Question: The problem I have is that on the animation of the 'cookies warning div' i'm trying to just animate the height to do something like this:
<URL>
If you open my website, you can see the animation goes from 'height 0' to 'height 75px' , why is it doing that?
I'm just animating the height not the left to right, or width property.

This is the CSS:
'''
#cookiesWarning {
background: #fff;
-webkit-box-shadow: 0 0 35px #888;
box-shadow: 0 0 35px #888;
-webkit-transition: all 1.5s ease;
-moz-transition: all 1.5s ease;
transition: all 1.5s ease;
height: 0px;
position: fixed!important;
z-index: 99999998!important;
left: 0!important;
width: 100%!important;
bottom: 0;
}
#cookiesWarning.active {
height: 75px;
}
'''
And the script:
'''
$('#cookiesWarning').addClass('active');
'''
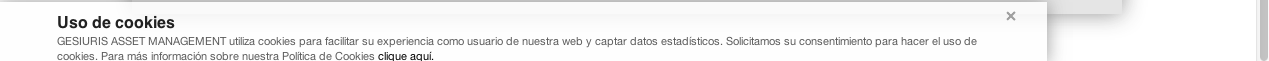
Answer: <URL>
'''
transition: height 1s;
'''
will animate just the height.
You may use just pure CSS with a close button (always in pure CSS)
<URL>